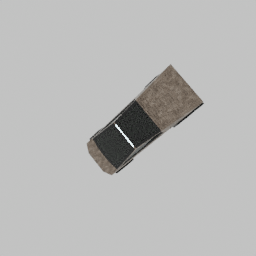
Label: mechanical